Question: I have created a WCFService Library in which I want to insert and get the data from XML.
My IService:
'''
using System.ServiceModel;
namespace WcfServiceLibrary1{
[ServiceContract]
public interface IService1
{
[OperationContract]
void InsertData(string Name, string Email, string Message);
}
}
'''
My Service class:
'''
using System.Web;
using System.Xml.Linq;
namespace WcfServiceLibrary1{
public class Service1 : IService1
{
public void InsertData(string Name, string Email, string Message)
{
XDocument xmldoc = XDocument.Load(HttpContext.Current.Server.MapPath("DataFile.xml"));
xmldoc.Element("root").Add(
new XElement("User",
new XAttribute("Name", Name),
new XAttribute("Email", Email),
new XAttribute("Message", Message)));
xmldoc.Save(HttpContext.Current.Server.MapPath("DataFile.xml"));
}
}
}
'''
I am very new to WCF. When I run this and invoke my 'insert()', the following exception comes:

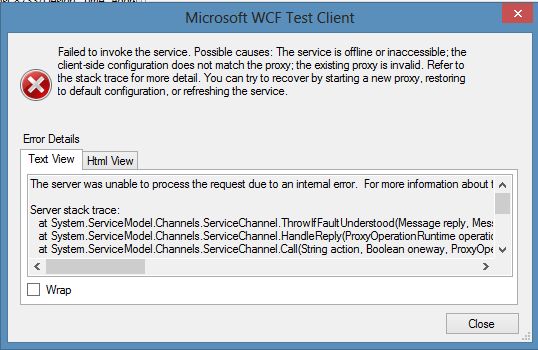
Answer: Why don't you include MessageLogging and Tracing and see what happens?